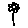
Label: flower